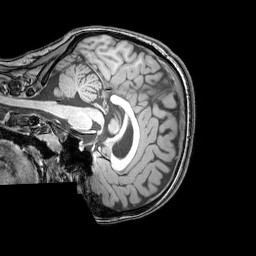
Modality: T1w
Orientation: sagittal
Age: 21
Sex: female
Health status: healthy
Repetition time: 0.081 s
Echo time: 0.037 s